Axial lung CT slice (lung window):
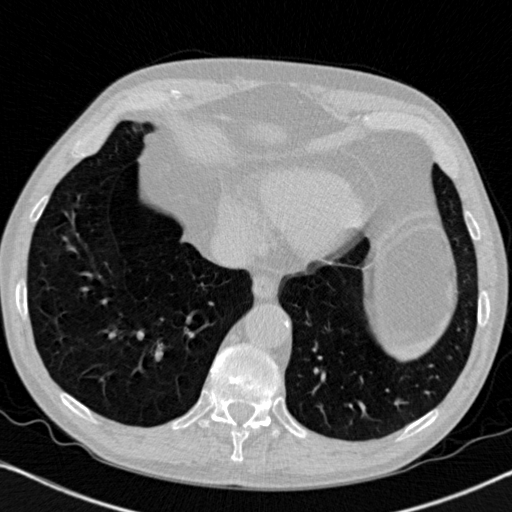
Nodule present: no